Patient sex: M
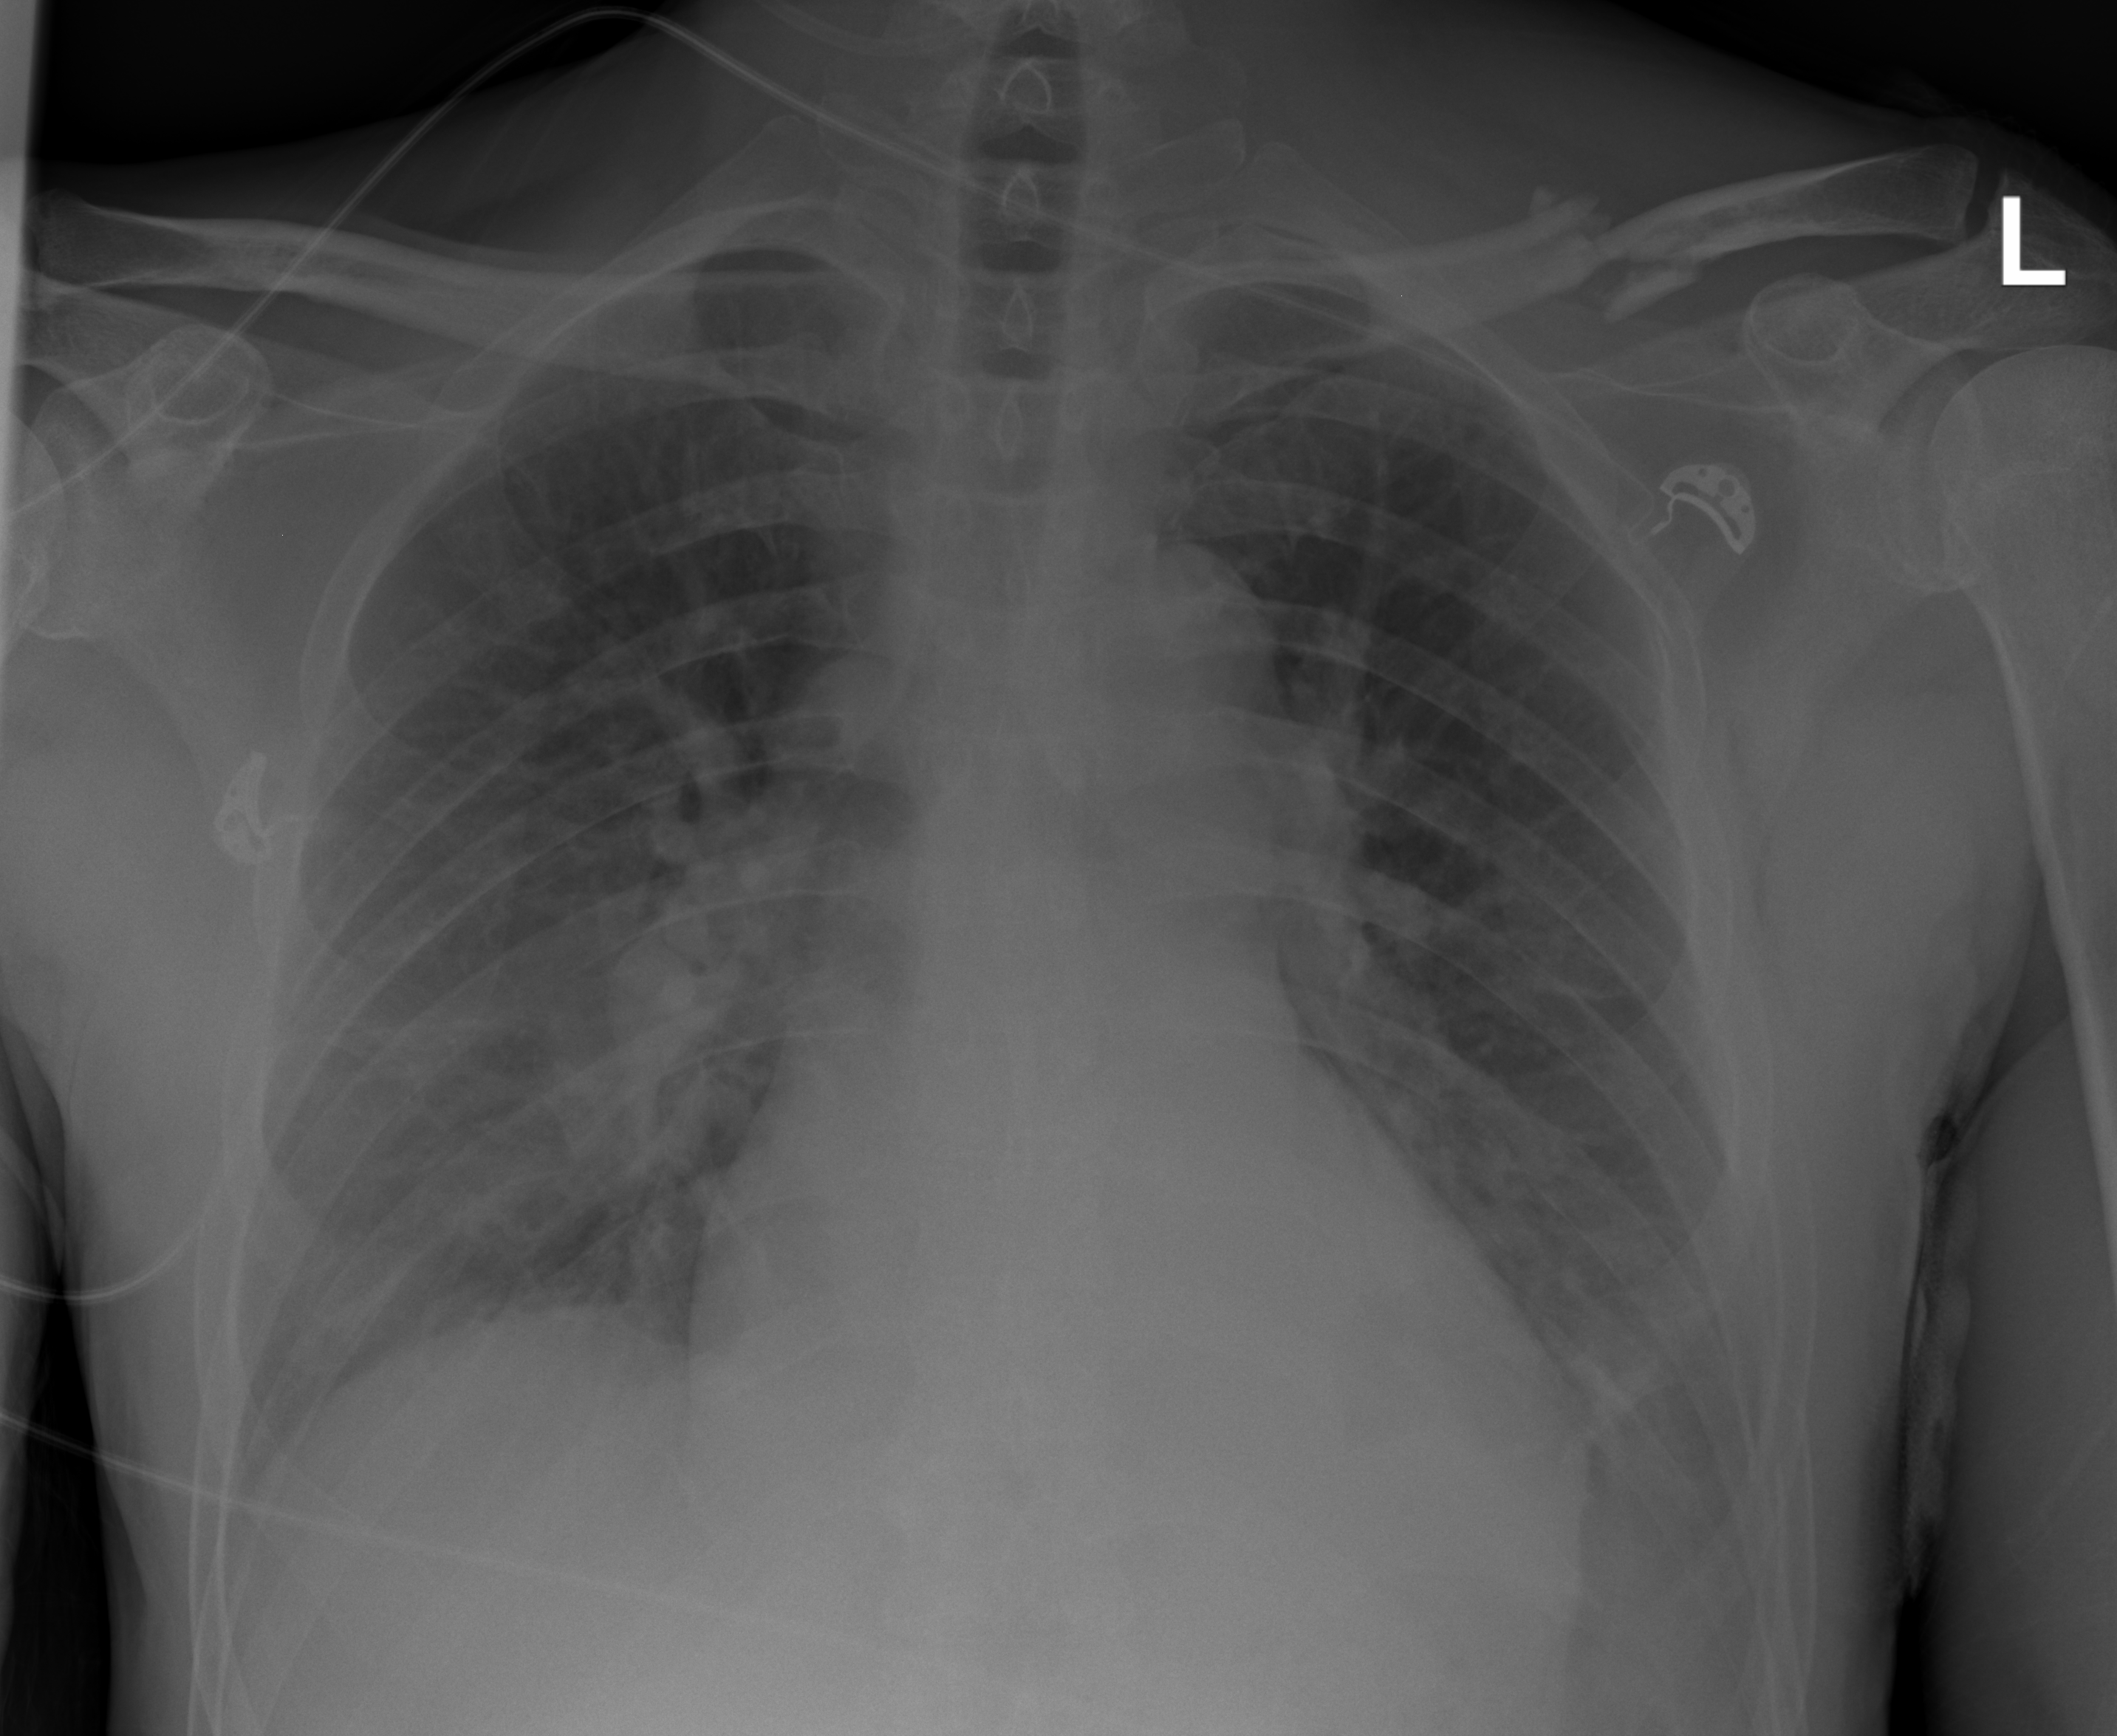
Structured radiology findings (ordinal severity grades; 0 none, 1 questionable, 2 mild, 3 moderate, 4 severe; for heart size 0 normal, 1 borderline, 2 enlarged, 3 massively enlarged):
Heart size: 2
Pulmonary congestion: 1
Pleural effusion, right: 2
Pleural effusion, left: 2
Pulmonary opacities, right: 0
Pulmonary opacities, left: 0
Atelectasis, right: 0
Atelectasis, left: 2